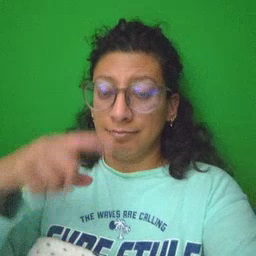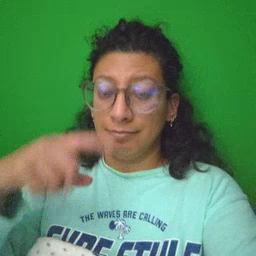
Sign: night